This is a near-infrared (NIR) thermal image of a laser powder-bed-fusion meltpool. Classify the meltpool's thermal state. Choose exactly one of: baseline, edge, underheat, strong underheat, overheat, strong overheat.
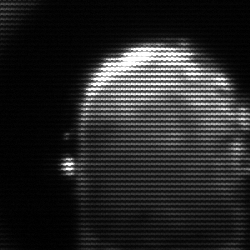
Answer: baseline